高一 · 代数
函数 $f(x)=\left|\log _{2} \frac{1}{2} x\right|$ 的单调递增区间是 $(\quad)$
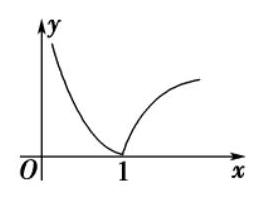
A. $\left(0, \frac{1}{2}\right]$
B. $(0,1]$
C. $(0,+\infty)$
D. $[1,+\infty)$
答案: D
解析:  $f(x)$ 的图象如图所示, 由图象可知单调递增区间为 $[1,+\infty)$.